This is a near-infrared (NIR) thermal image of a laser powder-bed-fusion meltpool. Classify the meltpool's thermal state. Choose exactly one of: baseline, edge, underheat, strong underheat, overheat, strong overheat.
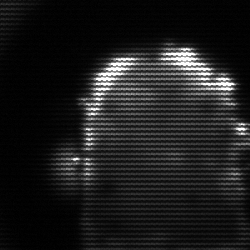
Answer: baseline